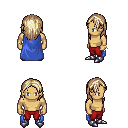
a pixel art fantasy rpg character, male body template, human, tanned skin, blue cape, red pants, white blonde long hairstyle, bracelets, metal boots, four views (front, back, left, right), 2x2 character sprite sheet, small pixel art, hard edges, no anti-aliasing